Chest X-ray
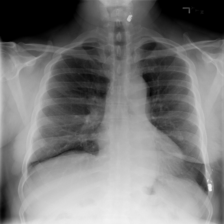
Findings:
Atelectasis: negative
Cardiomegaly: negative
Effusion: negative
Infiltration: negative
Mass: negative
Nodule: negative
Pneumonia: negative
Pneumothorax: negative
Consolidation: negative
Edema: negative
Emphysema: negative
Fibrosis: negative
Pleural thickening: negative
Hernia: negative